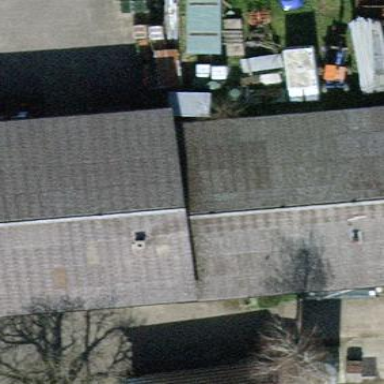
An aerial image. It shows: Farm auxiliary building with gabled roof.